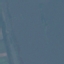
Land use / land cover: SeaLake